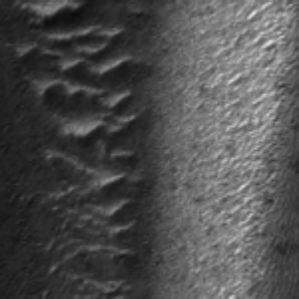
Label: frost